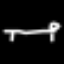
Label: bed